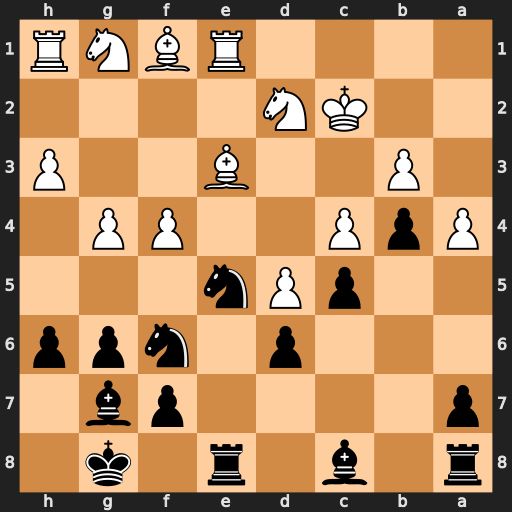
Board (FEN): r1b1r1k1/p4pb1/3p1npp/2pPn3/PpP2PP1/1P2B2P/2KN4/4RBNR
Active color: b
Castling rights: -
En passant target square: -
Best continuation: Nexg4 hxg4 Nxg4